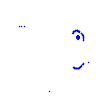
Particle: proton